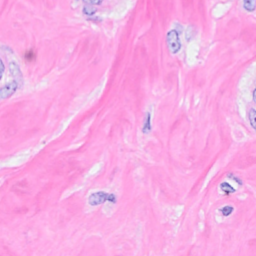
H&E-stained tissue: Breast